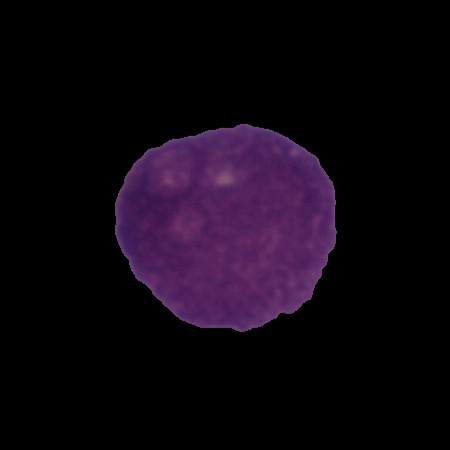
Label: cancer